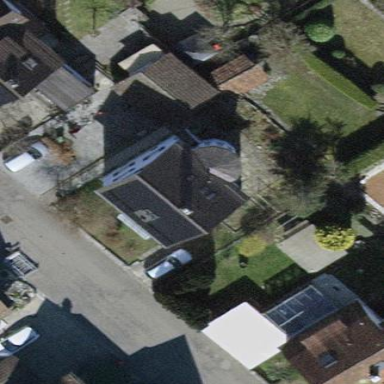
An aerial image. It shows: Building with tiled roof.